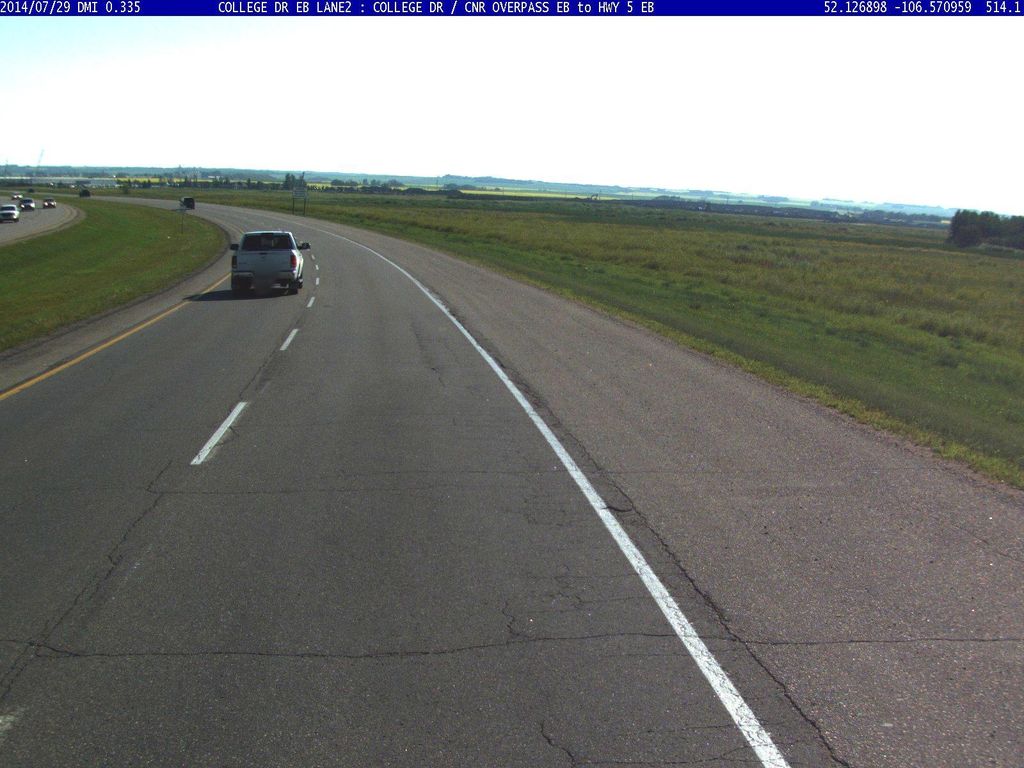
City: saskatoon